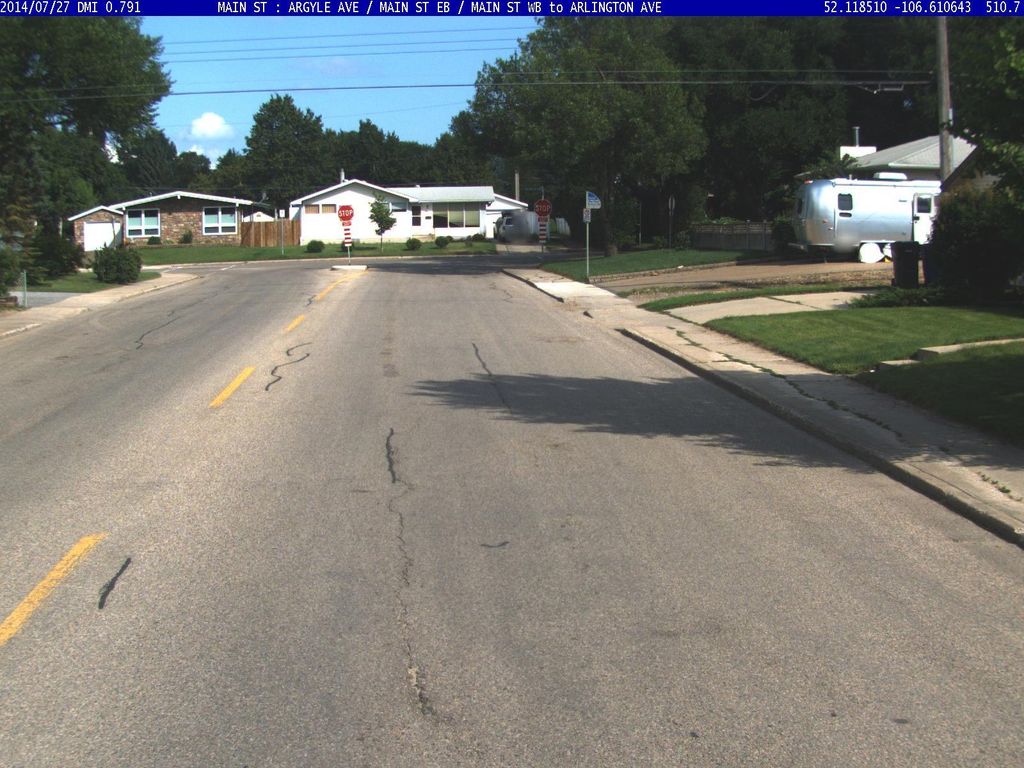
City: saskatoon